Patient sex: M
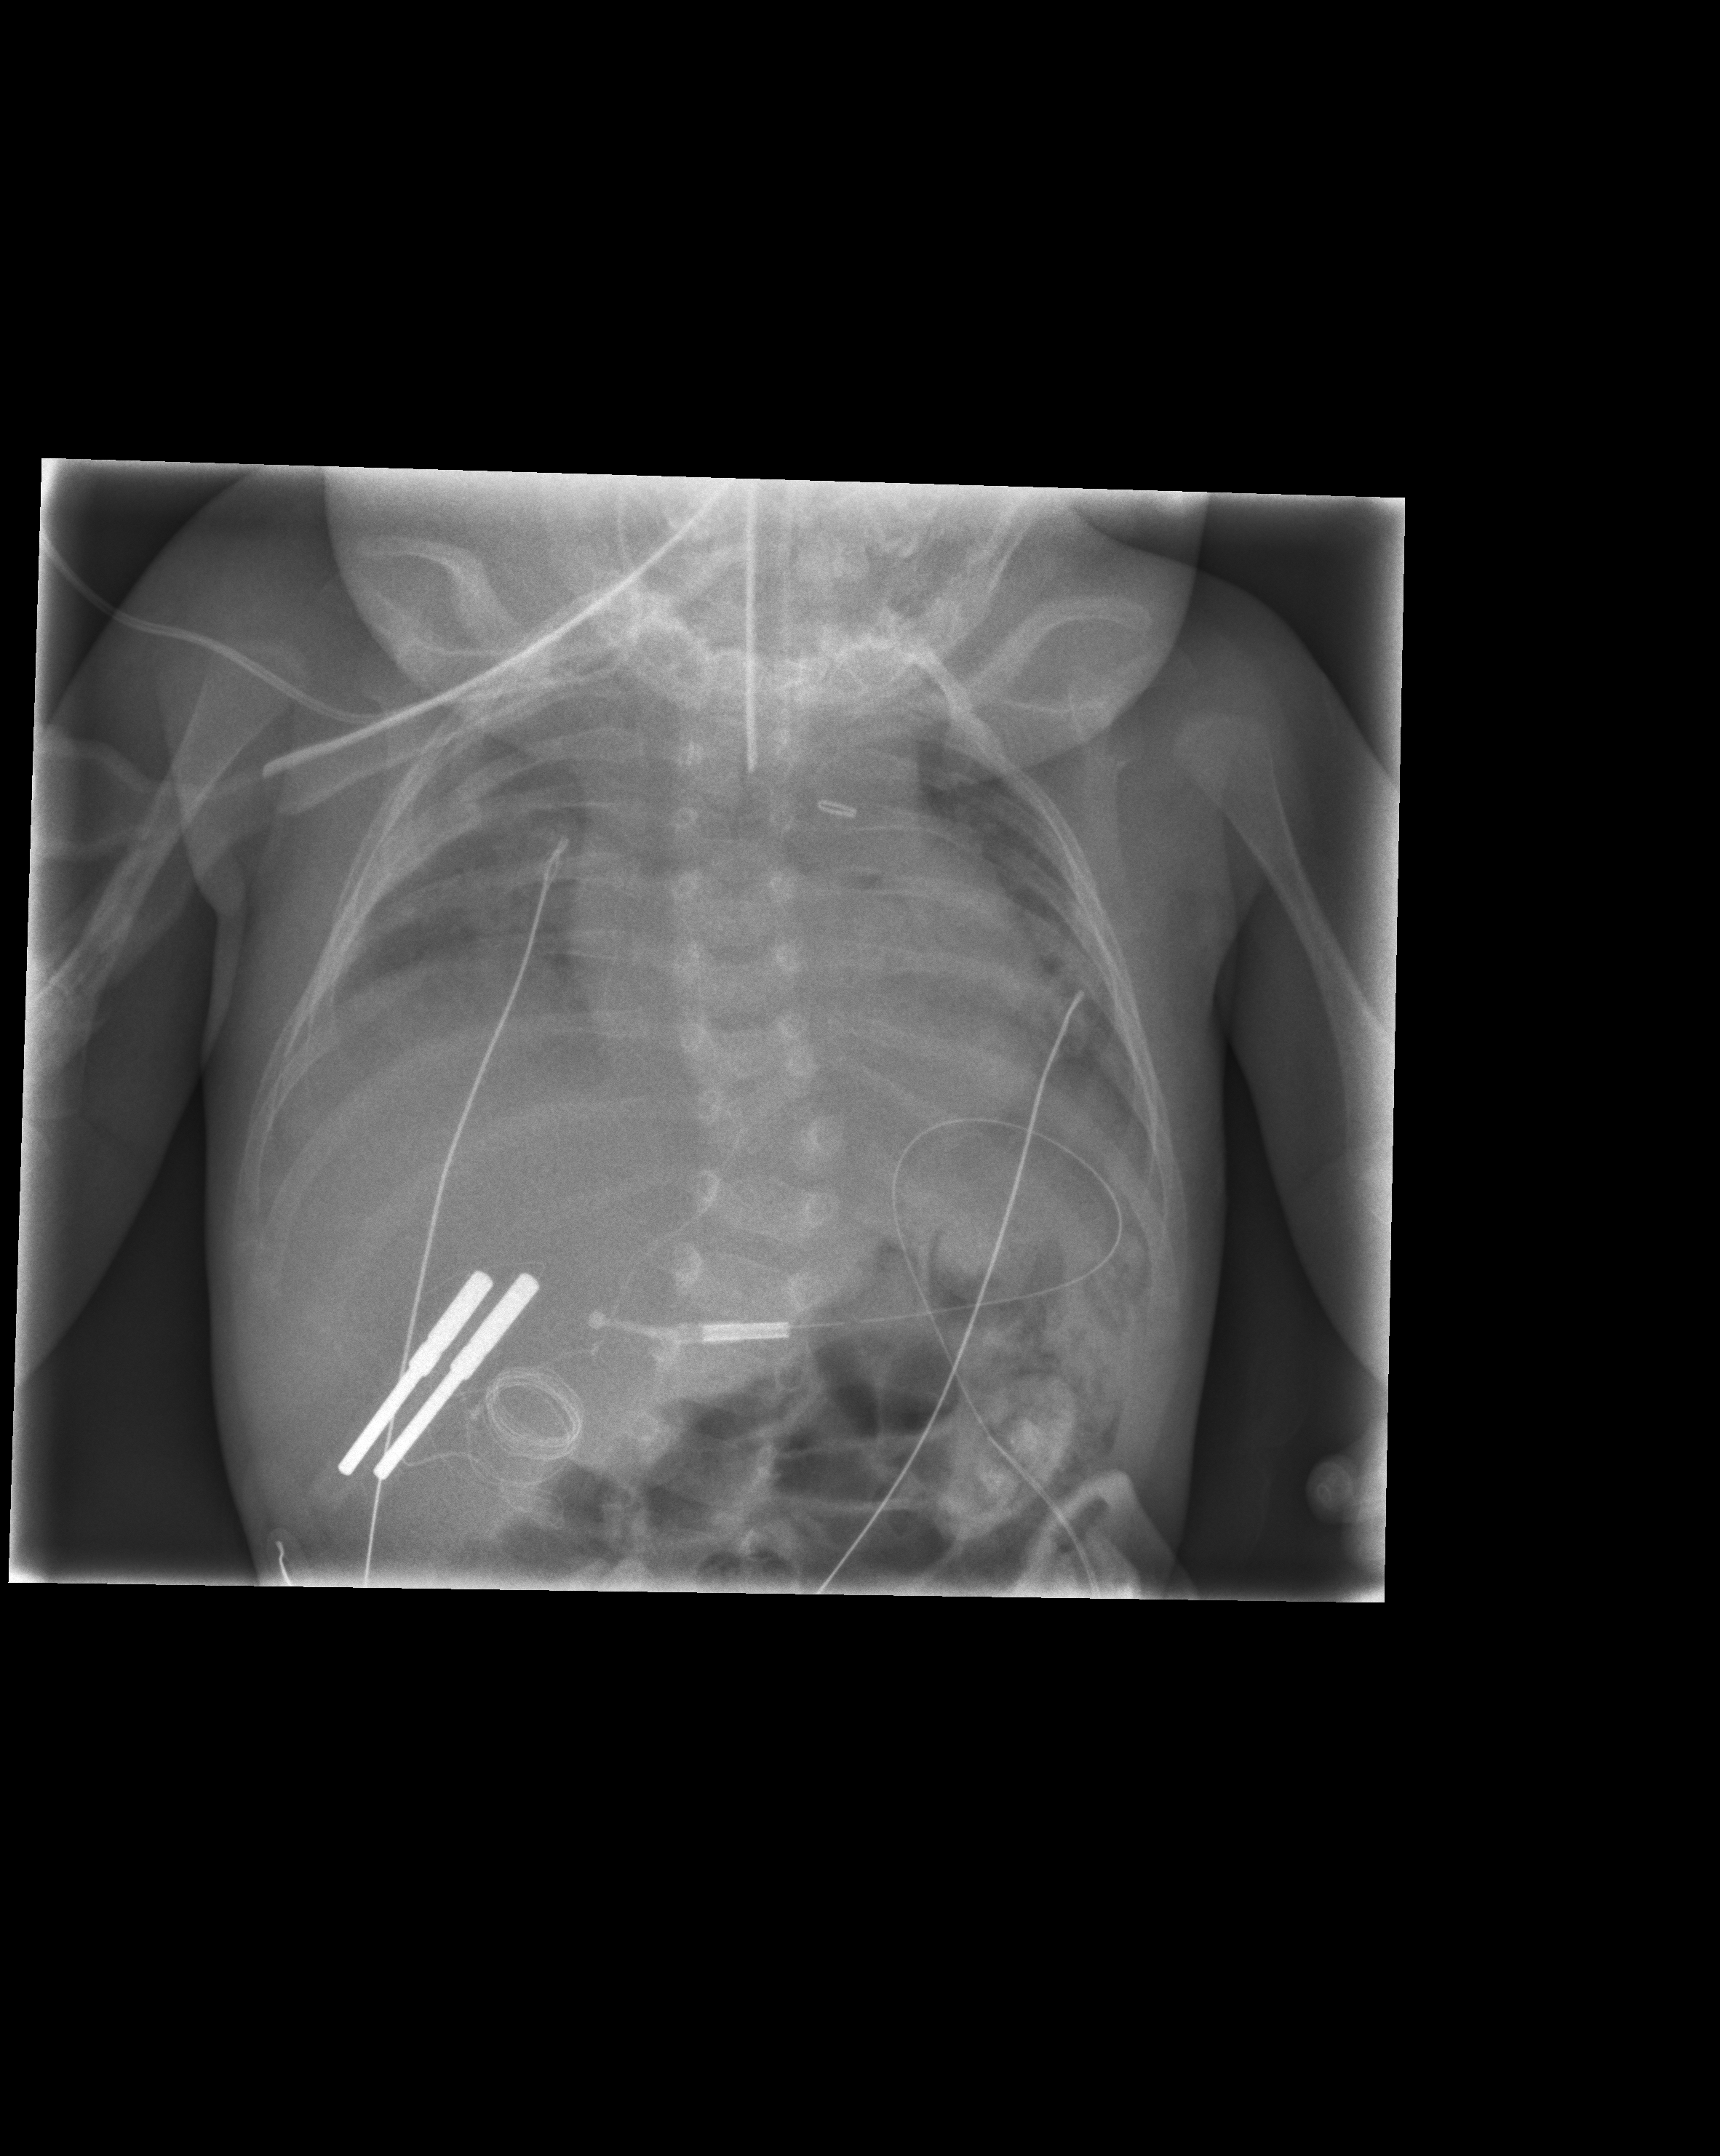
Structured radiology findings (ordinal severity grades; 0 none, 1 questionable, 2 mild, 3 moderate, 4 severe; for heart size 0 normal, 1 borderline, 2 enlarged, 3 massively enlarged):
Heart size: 0
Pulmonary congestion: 0
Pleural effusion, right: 0
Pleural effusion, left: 0
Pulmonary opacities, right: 1
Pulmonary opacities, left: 0
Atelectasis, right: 2
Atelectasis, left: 0